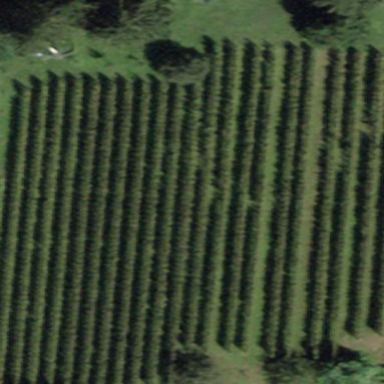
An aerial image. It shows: Vineyard with grape crops.